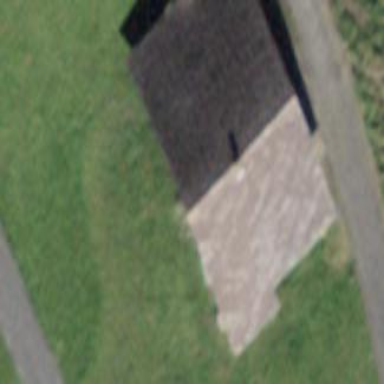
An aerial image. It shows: Cabin is depicted in the image.